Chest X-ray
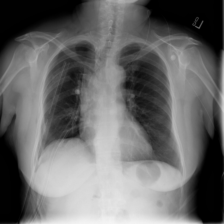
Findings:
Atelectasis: negative
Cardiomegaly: negative
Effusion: negative
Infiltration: negative
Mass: negative
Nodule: negative
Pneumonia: negative
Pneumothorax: negative
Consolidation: negative
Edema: negative
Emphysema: negative
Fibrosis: negative
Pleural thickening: negative
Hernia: negative